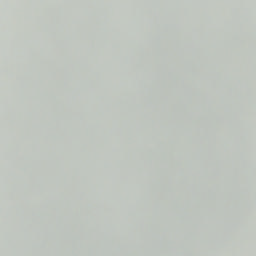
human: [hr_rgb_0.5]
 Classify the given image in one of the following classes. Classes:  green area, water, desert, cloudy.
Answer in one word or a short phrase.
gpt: cloudy